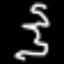
Label: squiggle